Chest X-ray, AP view. Patient: 56 years old, sex F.
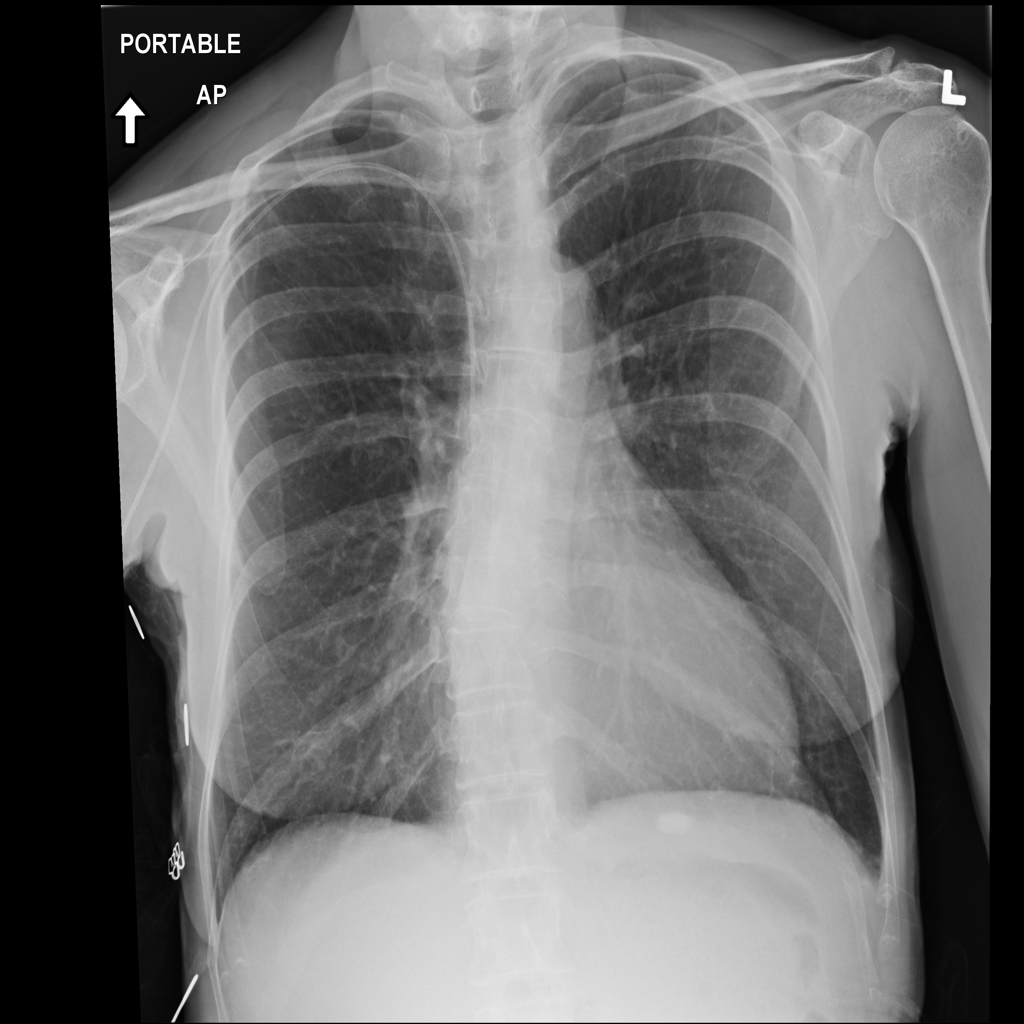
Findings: No Finding